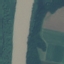
Land use / land cover: River